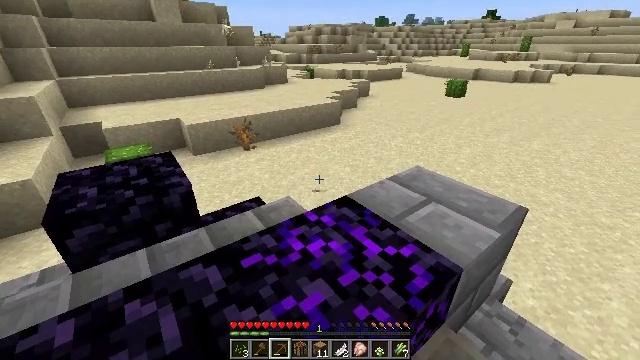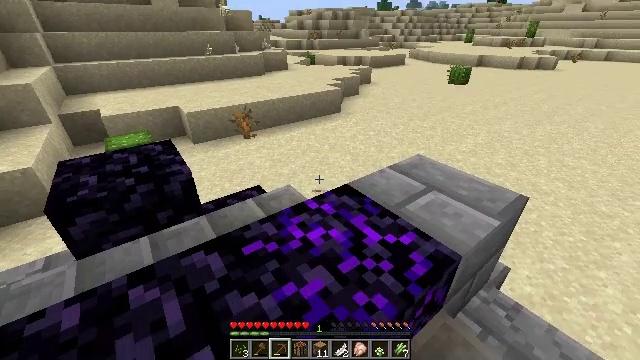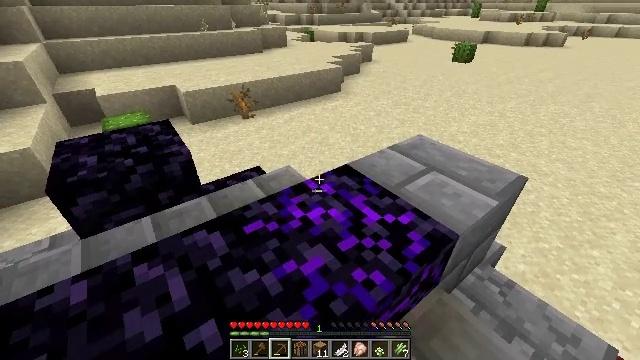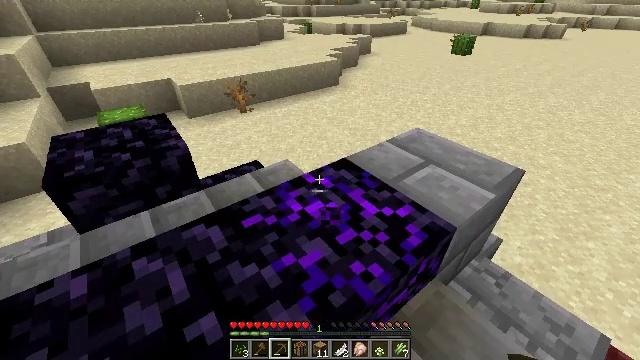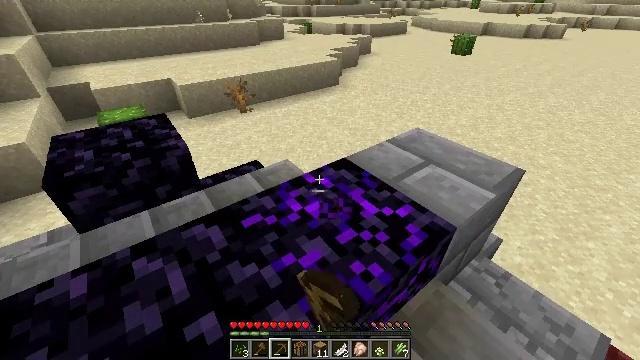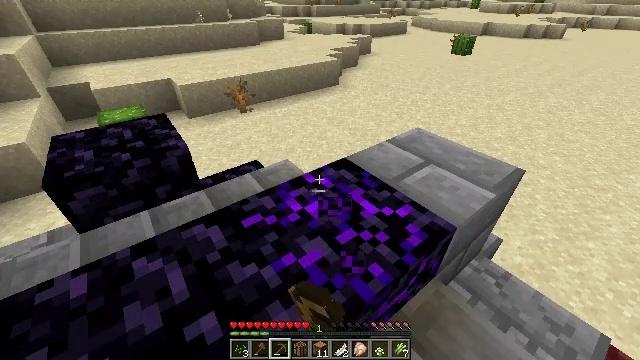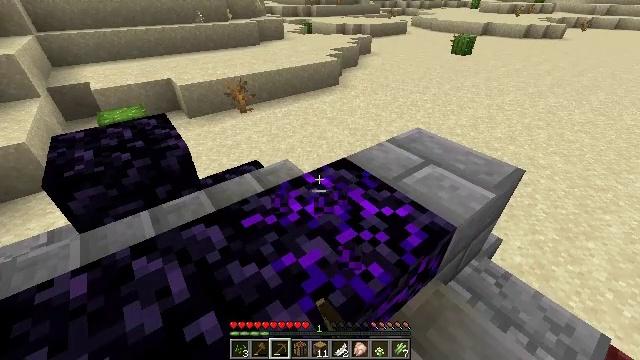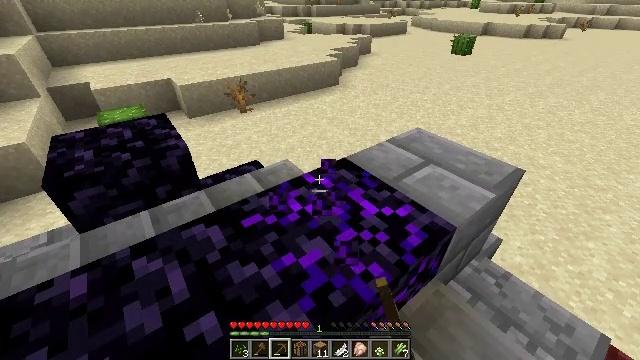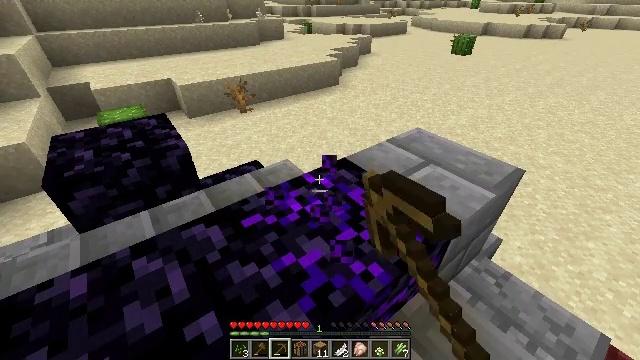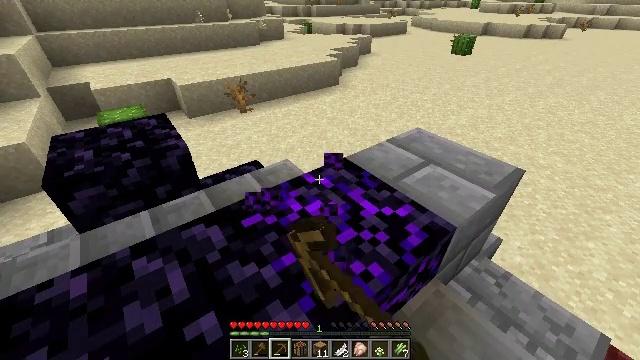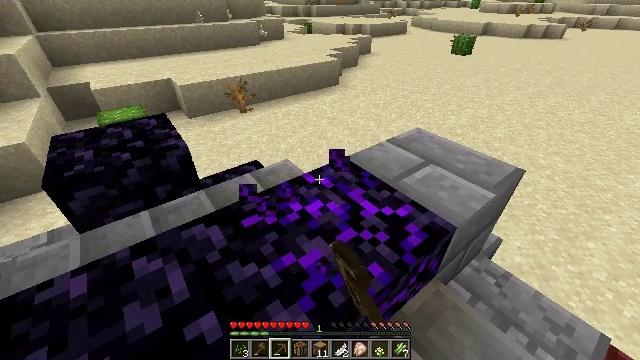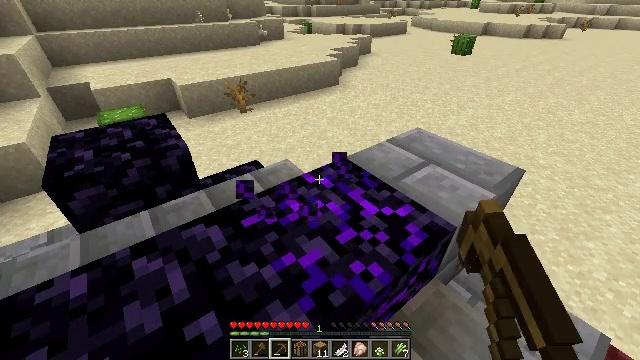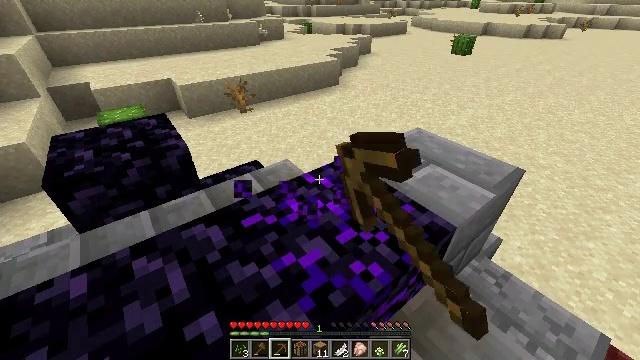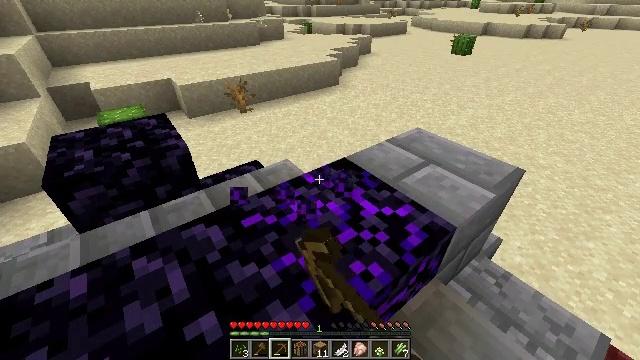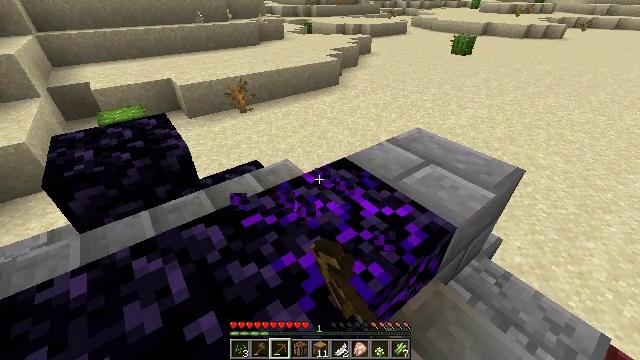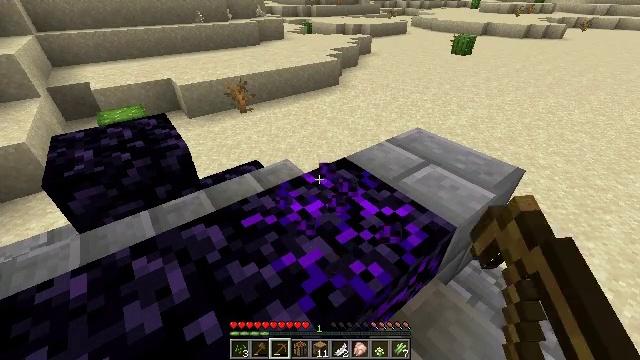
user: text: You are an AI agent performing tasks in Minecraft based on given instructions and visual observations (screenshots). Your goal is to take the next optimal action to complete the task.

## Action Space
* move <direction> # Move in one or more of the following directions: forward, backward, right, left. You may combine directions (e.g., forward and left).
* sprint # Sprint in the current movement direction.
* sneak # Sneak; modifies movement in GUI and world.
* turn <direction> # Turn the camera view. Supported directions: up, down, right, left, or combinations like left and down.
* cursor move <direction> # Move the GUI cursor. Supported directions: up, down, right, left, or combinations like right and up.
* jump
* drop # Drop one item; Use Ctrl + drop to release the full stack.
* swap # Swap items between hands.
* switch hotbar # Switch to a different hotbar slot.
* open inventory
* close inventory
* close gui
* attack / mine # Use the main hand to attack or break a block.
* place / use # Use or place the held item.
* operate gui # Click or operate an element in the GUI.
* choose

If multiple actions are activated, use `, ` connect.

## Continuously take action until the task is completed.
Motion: motion action
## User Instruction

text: Attack the chest to pick it up.
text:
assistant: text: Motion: turn down, attack / mine
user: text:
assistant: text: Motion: turn down, attack / mine
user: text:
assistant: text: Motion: turn down, attack / mine
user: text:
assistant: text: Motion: attack / mine
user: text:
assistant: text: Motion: attack / mine
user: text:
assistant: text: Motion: attack / mine
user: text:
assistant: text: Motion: attack / mine
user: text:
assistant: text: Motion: attack / mine
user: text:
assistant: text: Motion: attack / mine
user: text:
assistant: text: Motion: attack / mine
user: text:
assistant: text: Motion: attack / mine
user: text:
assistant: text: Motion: attack / mine
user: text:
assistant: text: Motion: attack / mine
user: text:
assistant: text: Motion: attack / mine
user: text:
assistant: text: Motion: attack / mine
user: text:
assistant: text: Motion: attack / mine
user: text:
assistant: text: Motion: attack / mine
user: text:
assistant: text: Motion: attack / mine
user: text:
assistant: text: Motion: attack / mine
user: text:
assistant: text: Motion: attack / mine
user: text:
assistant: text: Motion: attack / mine
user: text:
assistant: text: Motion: attack / mine
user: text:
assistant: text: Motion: attack / mine
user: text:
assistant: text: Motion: attack / mine
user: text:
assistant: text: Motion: attack / mine
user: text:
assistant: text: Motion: attack / mine
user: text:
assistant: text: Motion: attack / mine
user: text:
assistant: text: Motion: attack / mine
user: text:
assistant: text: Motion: attack / mine
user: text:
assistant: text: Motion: attack / mine